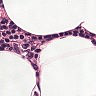
Metastatic tissue present: no